Interaction volume radius: 10 \u00c5
Interaction volume height: 30 \u00c5
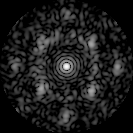
Disorder parameter: 0.5876